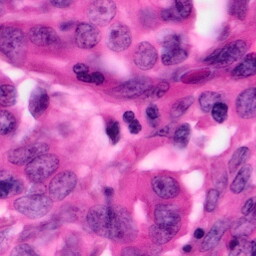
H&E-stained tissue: Pancreatic